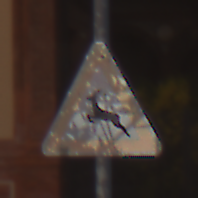
Verkehrszeichen: WildwechselRechts
Umgebung: Outdoor, Urban
Tageszeit: SunriseSunset
Wetter: Clear
Licht: Natural
Jahreszeit: NotSpecified
Kontrast: MediumContrast